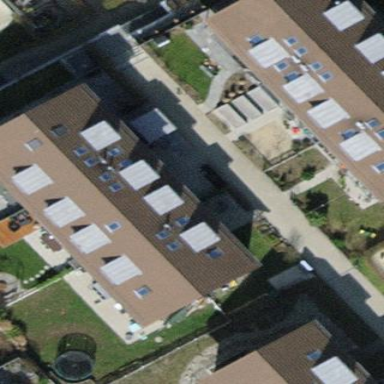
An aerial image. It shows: Terrace-style building with gabled roof.